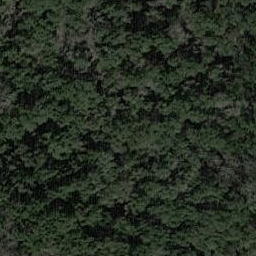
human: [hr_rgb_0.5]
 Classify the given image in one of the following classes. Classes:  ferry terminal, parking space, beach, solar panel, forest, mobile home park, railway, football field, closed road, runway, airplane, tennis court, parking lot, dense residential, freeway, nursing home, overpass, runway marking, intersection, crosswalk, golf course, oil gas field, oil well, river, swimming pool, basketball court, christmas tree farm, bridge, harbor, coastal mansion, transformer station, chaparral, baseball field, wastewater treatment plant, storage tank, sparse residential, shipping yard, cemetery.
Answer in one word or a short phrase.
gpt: forest